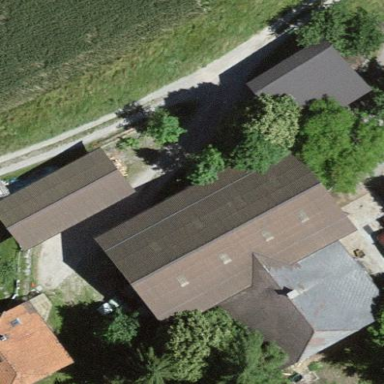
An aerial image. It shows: Rural barn.